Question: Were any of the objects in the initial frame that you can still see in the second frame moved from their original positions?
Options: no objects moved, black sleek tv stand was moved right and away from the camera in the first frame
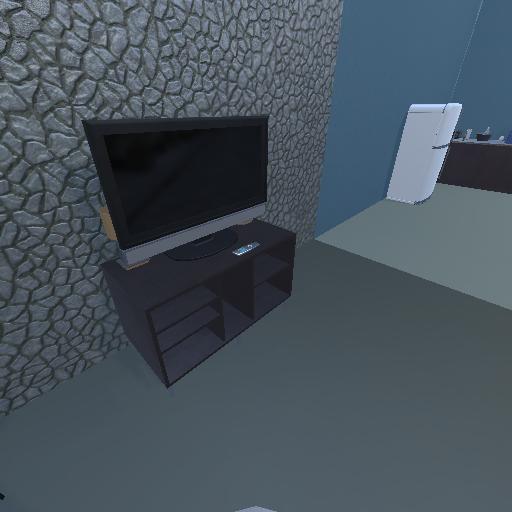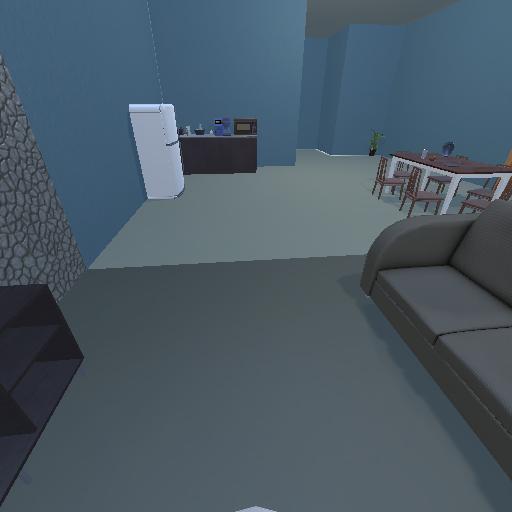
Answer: no objects moved